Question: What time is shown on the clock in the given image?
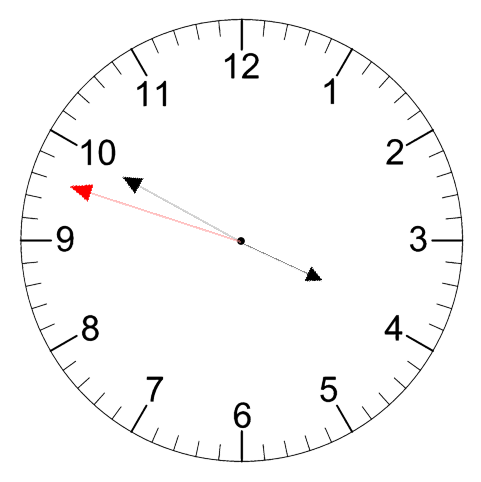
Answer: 03:49:48